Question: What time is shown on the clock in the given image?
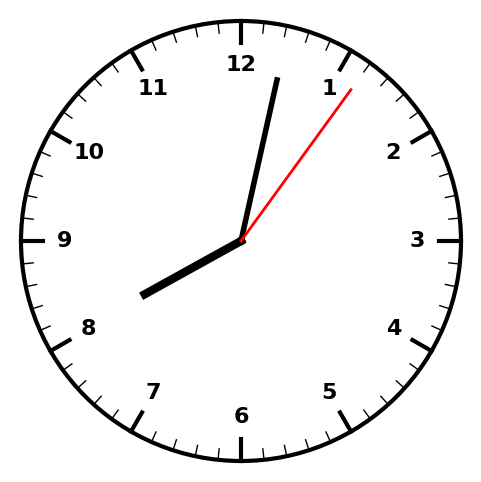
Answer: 08:02:06